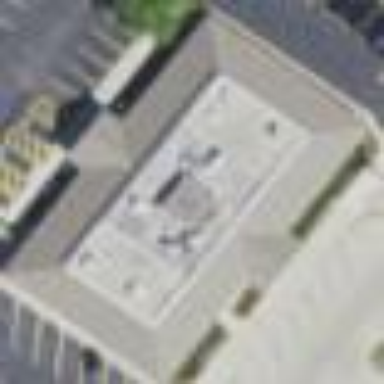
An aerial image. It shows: Commercial building housing bank.